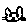
Label: cat